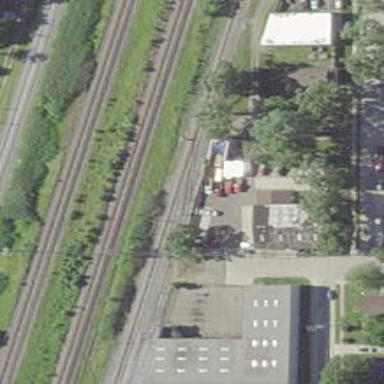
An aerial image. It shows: Rail spur service.